Question: I'm looking to create a listview screen similar to the Sound Setting screen (in the built in Settings app, see image below), i.e I want some rows to have text + checkboxes, other rows to have text + "pop up" buttons, some rows should have text only etc.
What is the best way to accomplish this?

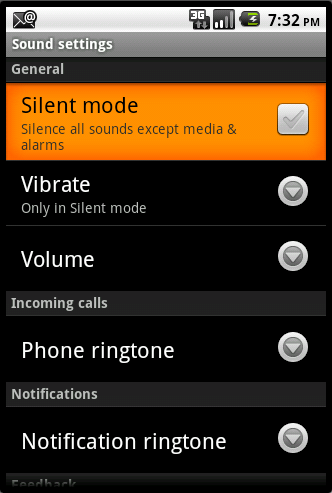
Answer: That's not a listview, that's a 'PreferenceActivity'. Take a look at the PrefereceActivity class
<URL>
If you really want to have a different view for each row in a listview (which is very valid), you'll have to create your own class that extends 'BaseAdapter'. In the 'getView()' method, just return the view you want to show. There are plenty of examples online.